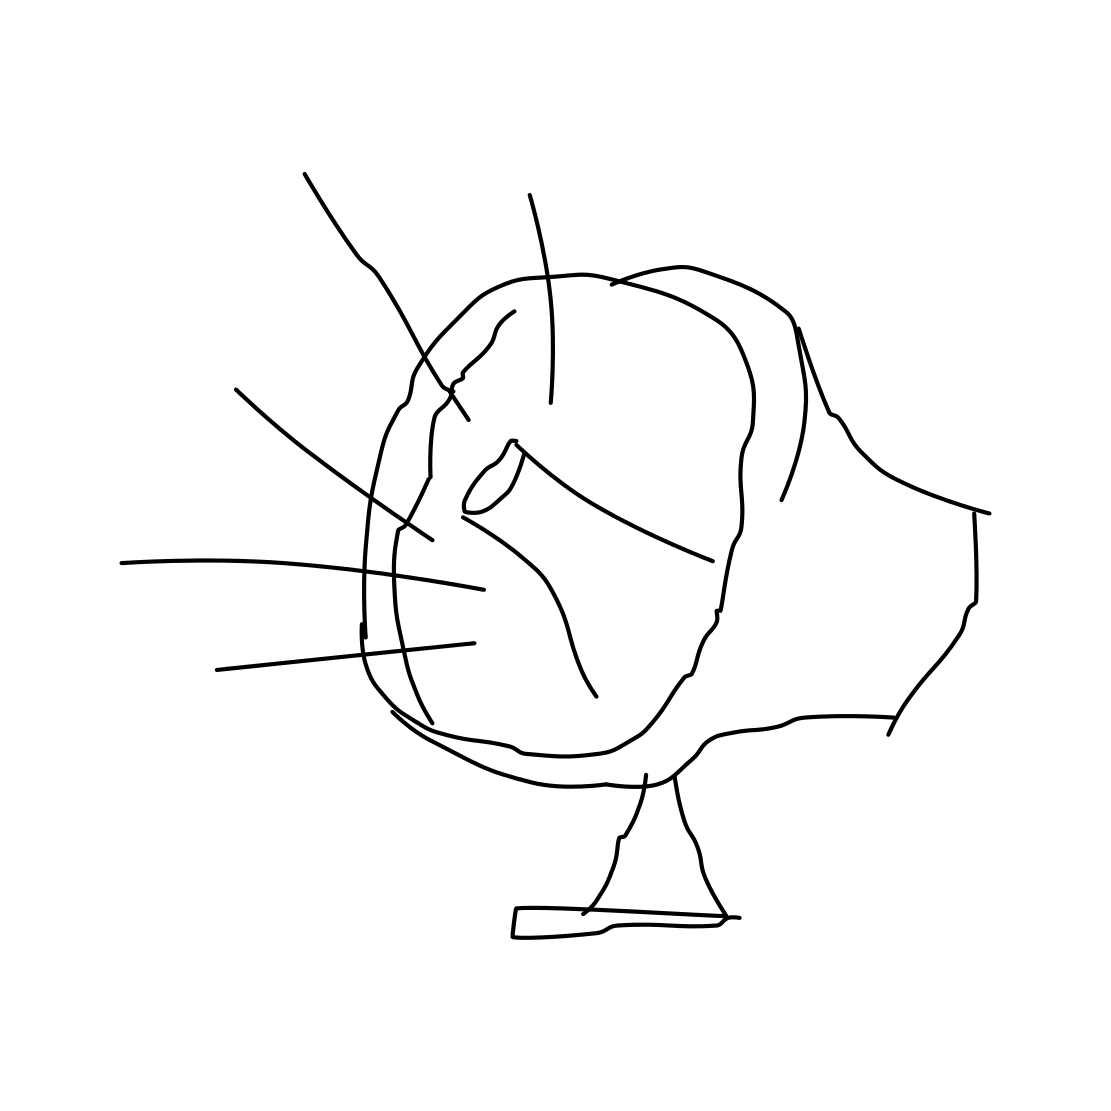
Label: loudspeaker